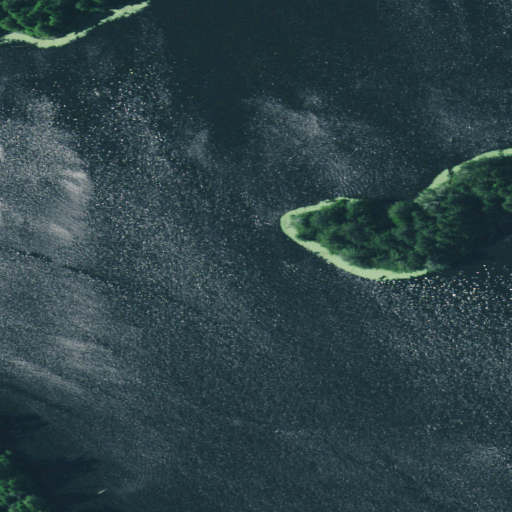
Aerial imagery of cape in Oregon named Cherry Point containing open water, evergreen forest, herbaceous wetlands, grassland, woody wetlands, and mixed forest